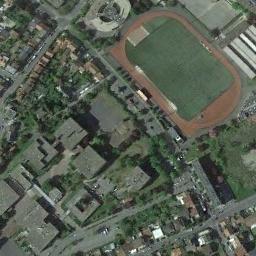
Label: ground_track_field